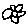
Label: flower